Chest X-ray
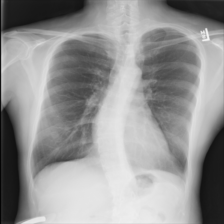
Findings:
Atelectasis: negative
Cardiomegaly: negative
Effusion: negative
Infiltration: negative
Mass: negative
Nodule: negative
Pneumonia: negative
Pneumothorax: negative
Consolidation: negative
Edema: negative
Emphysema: negative
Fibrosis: negative
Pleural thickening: negative
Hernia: negative